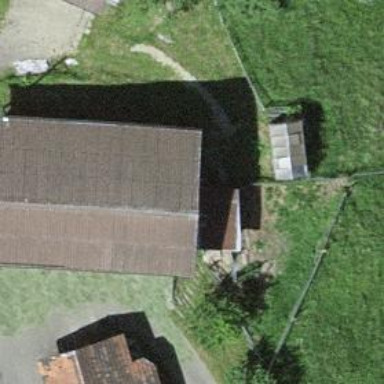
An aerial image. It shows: Shed.